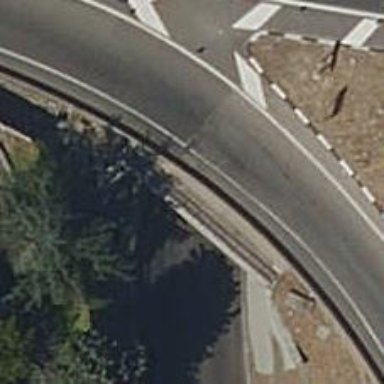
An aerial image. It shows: Secondary road passing through tunnel.